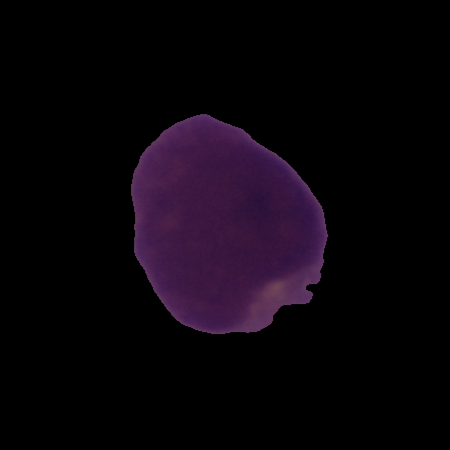
Label: cancer